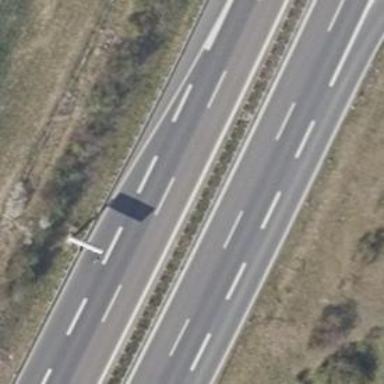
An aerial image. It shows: Asphalt motorway.